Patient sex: M
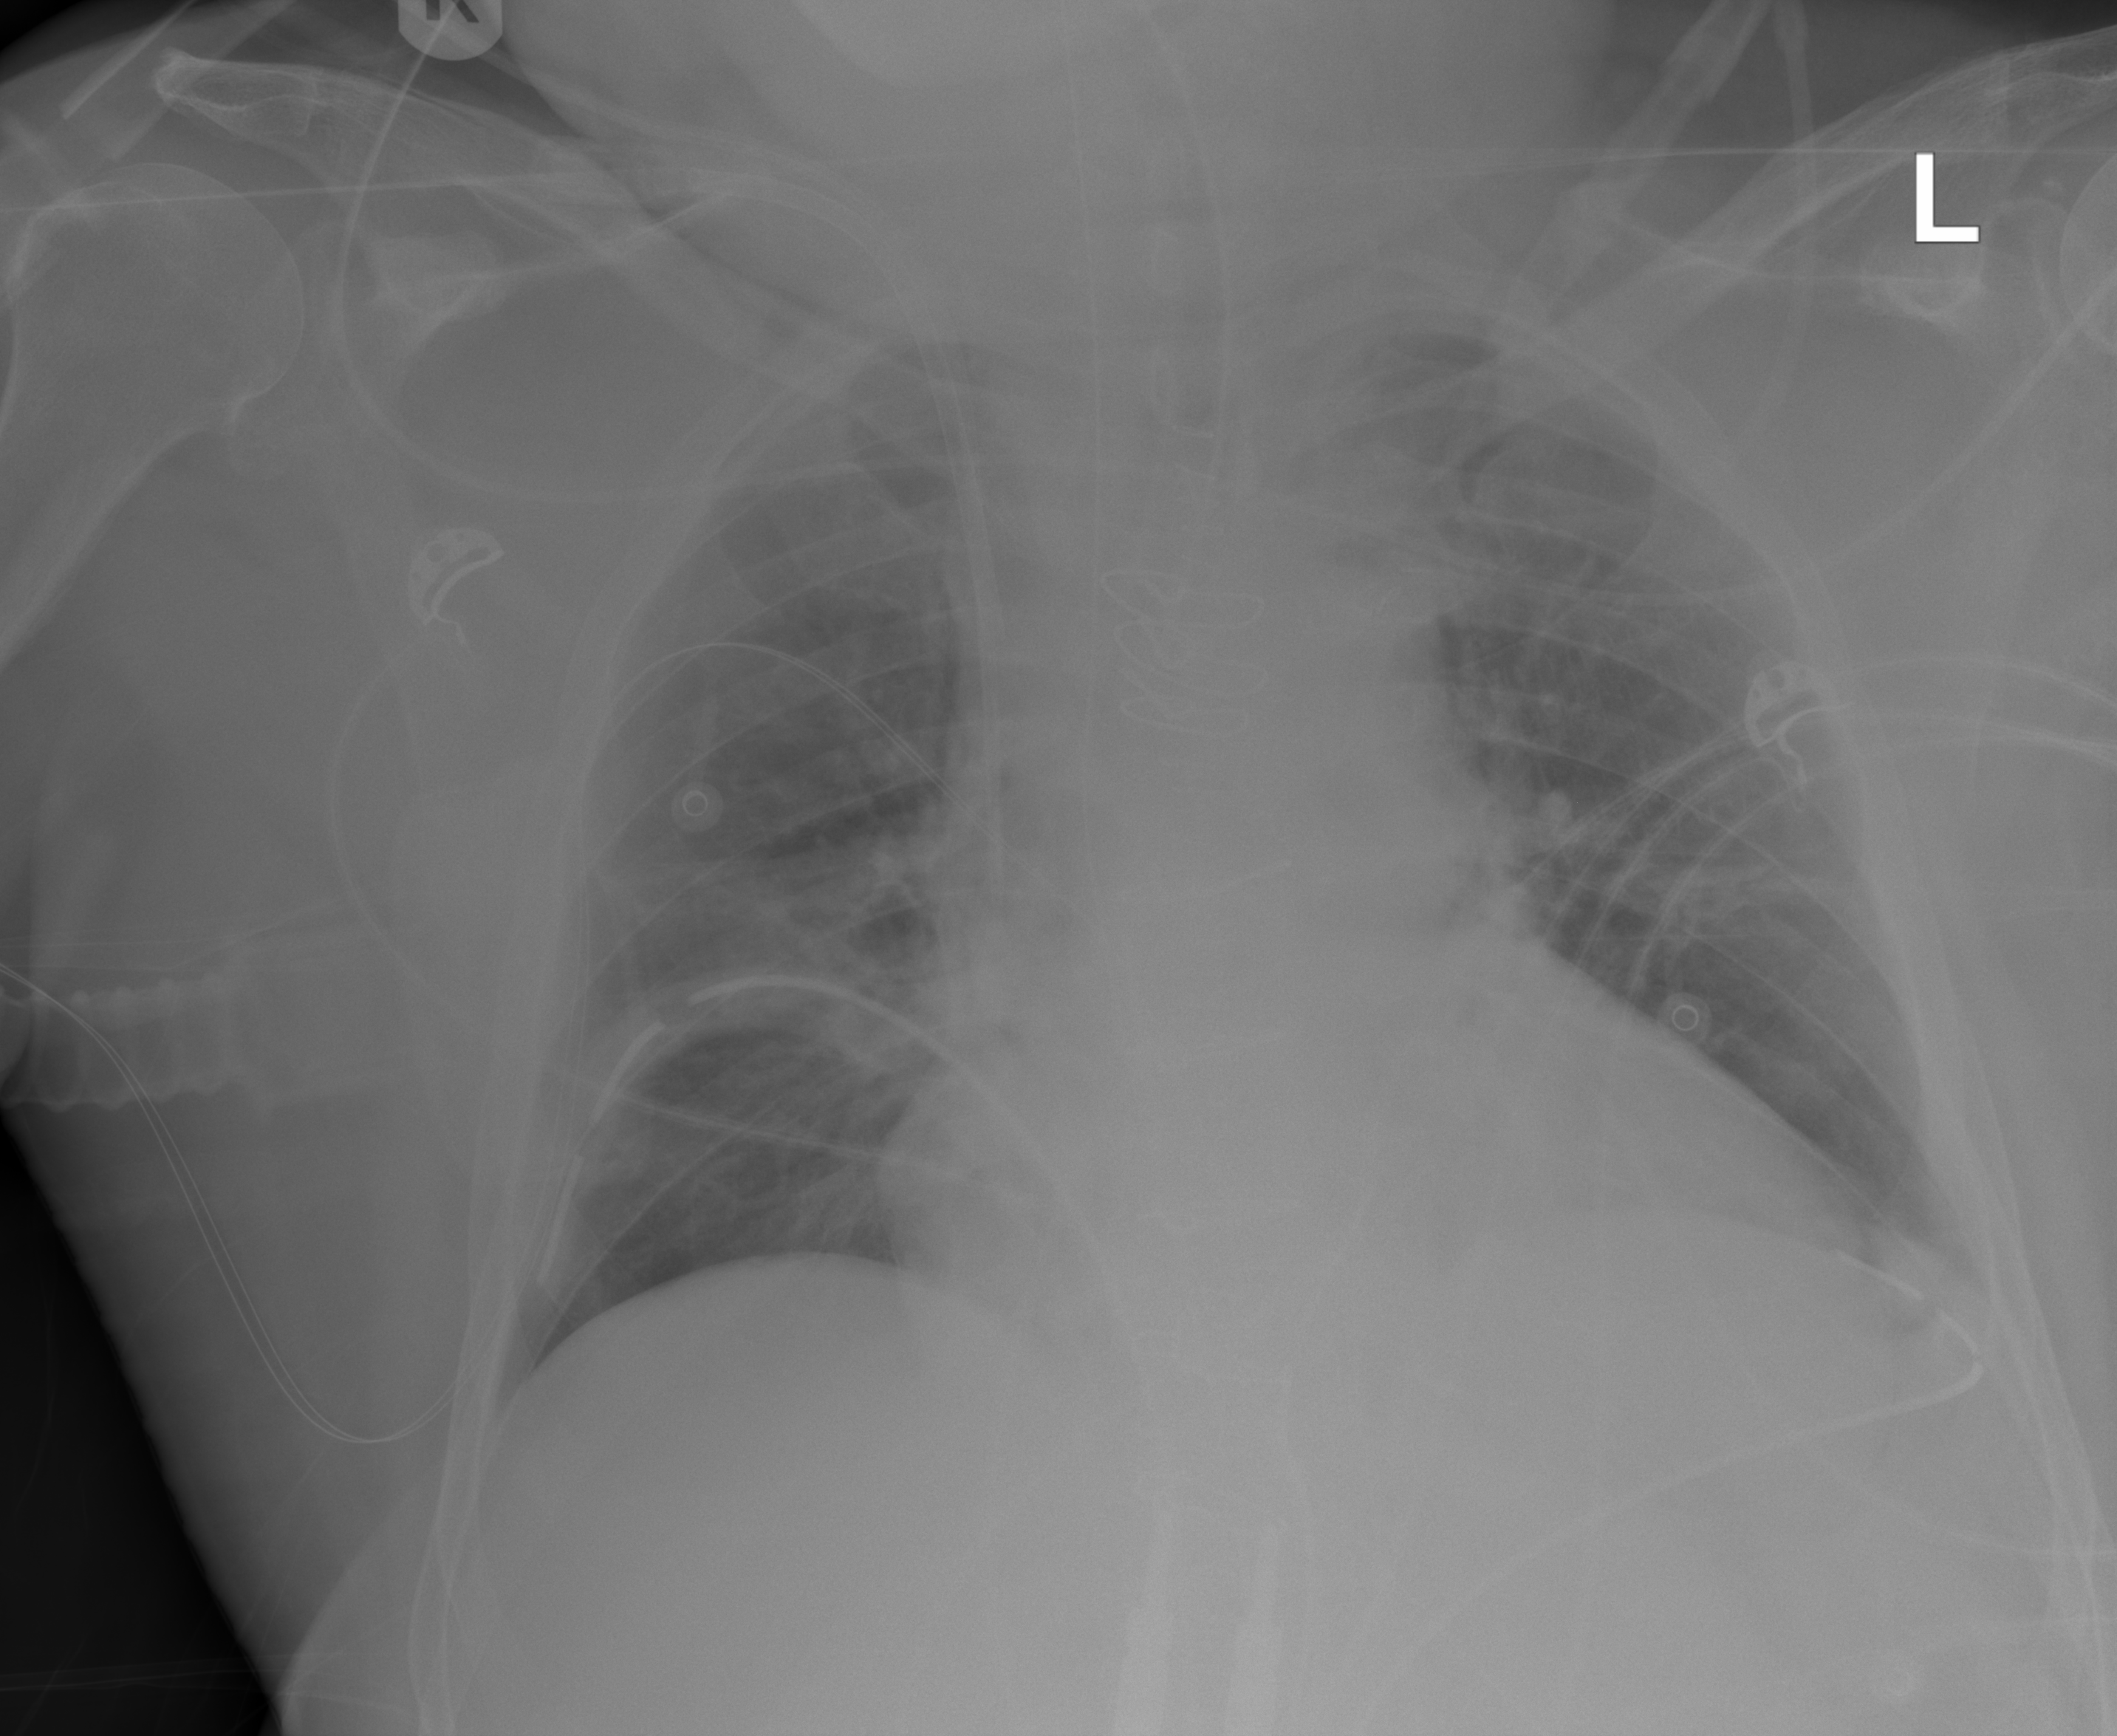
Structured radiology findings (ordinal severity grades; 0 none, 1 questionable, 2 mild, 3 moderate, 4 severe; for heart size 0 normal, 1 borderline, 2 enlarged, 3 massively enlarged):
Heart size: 1
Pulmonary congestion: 0
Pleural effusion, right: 0
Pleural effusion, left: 0
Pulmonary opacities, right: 0
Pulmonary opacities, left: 0
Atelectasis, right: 0
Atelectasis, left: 2